Question: I'm constantly getting this error message and don't have a clue how to solve it:

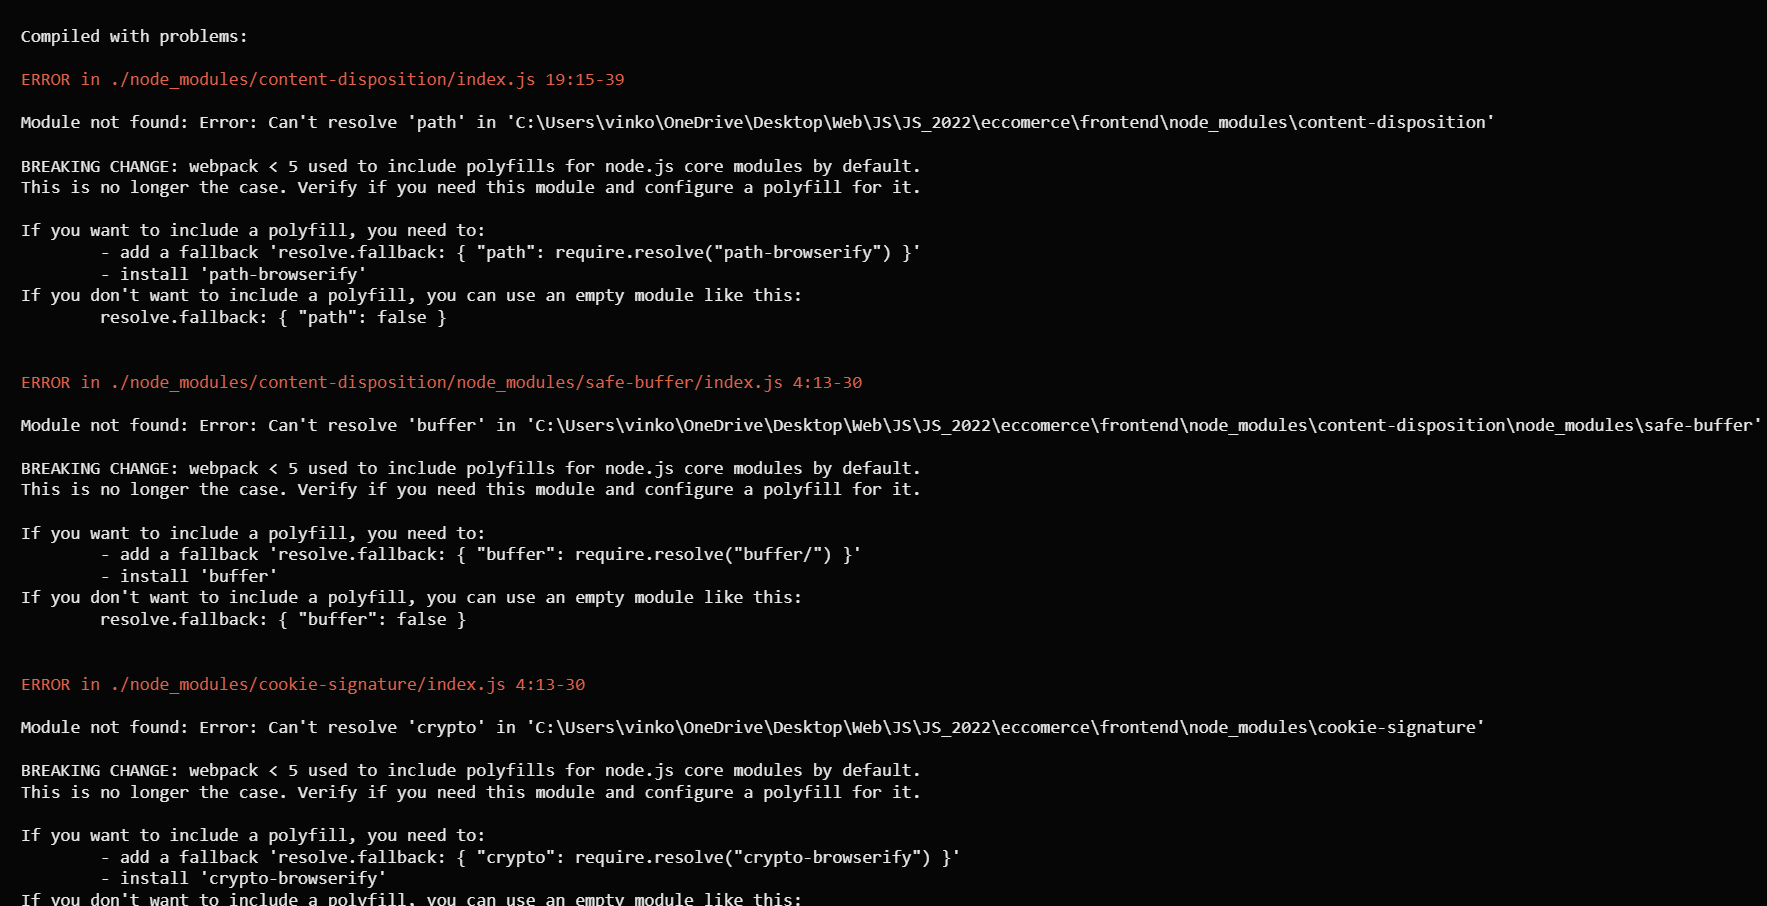
Answer: The thing is Webpack v5 no longer adds polyfills for Node.js built-ins and you should choose between:
- -
If you choose the second option, use the <URL>. Here is what it looks like:
'convert-node-to-resolve-fallback' fixes webpack compilation error:
'''
Module not found: Error: Can't resolve 'path''
BREAKING CHANGE: webpack < 5 used to include polyfills for node.js core modules by default.
This is no longer the case. Verify if you need this module and configure a polyfill for it.
'''
Incorrect code:
'''
module.exports = {
node: {
path: 'empty',
buffer: 'empty',
crypto: 'empty'
},
};
'''
Correct code:
'''
module.exports = {
resolve: {
fallback: {
path: false,
buffer: false,
crypto: false
},
},
};
'''